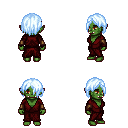
a pixel art fantasy rpg character, female body template, orc, green skin, red robe, red pants, white cyan bangs hairstyle, cloth bracers, four views (front, back, left, right), 2x2 character sprite sheet, small pixel art, hard edges, no anti-aliasing